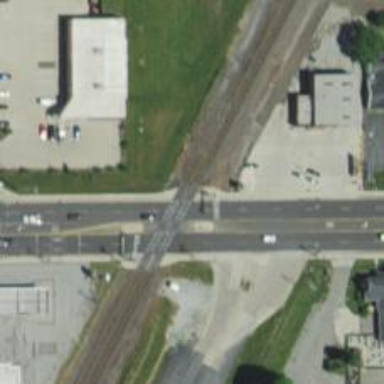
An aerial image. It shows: Railway crossing.